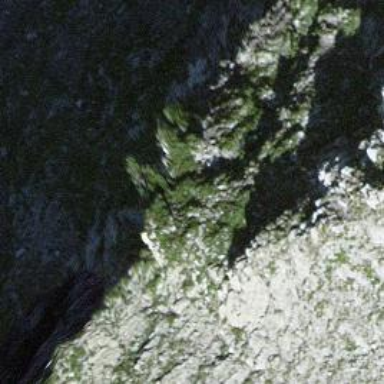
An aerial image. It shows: Natural cliff.